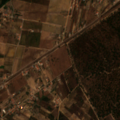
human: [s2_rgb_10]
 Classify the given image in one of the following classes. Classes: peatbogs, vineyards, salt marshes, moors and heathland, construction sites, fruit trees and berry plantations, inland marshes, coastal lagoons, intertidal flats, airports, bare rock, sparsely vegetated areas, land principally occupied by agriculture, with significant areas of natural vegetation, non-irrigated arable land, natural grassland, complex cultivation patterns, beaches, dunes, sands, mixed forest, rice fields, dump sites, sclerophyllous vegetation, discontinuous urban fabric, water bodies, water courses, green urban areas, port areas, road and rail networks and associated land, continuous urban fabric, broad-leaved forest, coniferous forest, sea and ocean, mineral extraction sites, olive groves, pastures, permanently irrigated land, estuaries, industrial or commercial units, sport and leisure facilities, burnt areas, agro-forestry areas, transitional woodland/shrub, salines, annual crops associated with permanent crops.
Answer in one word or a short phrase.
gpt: vineyards, complex cultivation patterns, transitional woodland/shrub